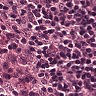
Metastatic tissue present: no